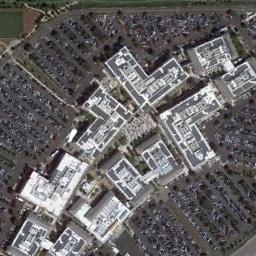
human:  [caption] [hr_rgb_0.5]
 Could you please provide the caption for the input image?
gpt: The parking lot is full of cars next to some buildings .

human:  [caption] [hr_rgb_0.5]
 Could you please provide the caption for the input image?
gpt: Many cars are in the parking lot .

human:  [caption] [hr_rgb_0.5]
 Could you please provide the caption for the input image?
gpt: There are several trees beside the parking lot .

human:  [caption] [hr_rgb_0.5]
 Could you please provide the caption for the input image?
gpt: The parking lot has lots of neatly arranged cars and some white buildings are surrounded by the parking lot .

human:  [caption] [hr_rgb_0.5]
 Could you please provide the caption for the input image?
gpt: There are many cars on the parking lots beside some white buildings .